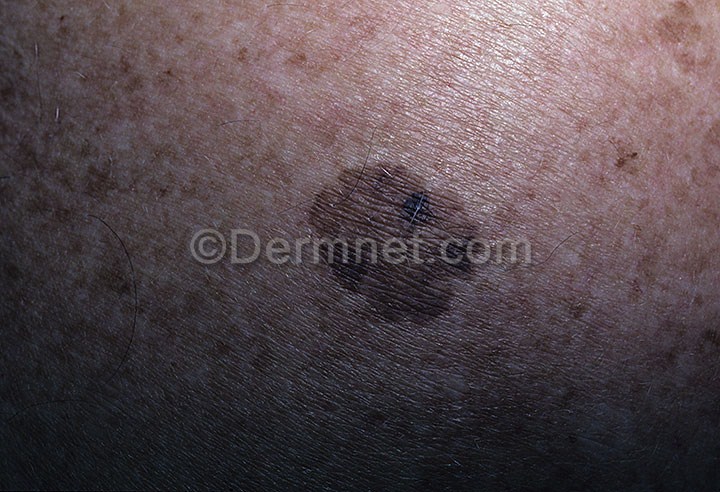
Disease: Light Diseases and Disorders of Pigmentation